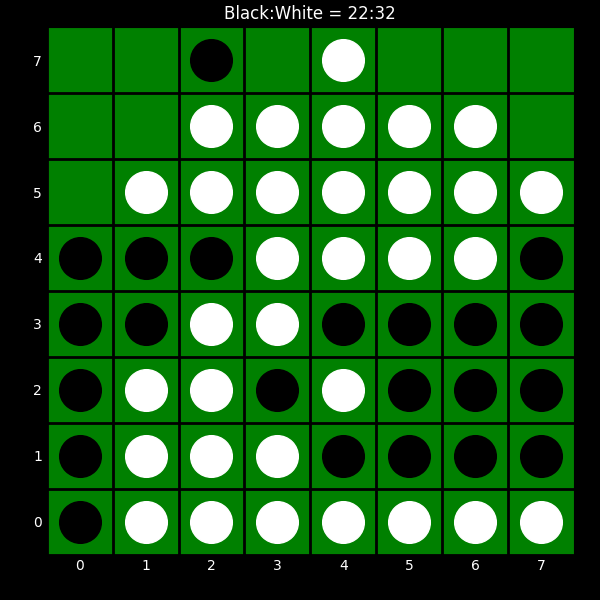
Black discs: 22
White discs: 32